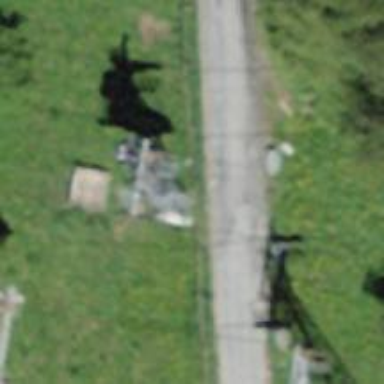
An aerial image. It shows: Pylon for aerialway.